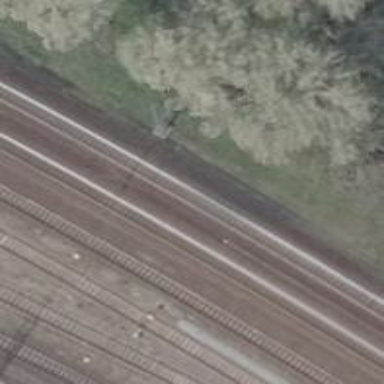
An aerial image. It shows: Railway track with contact lines for electrification.